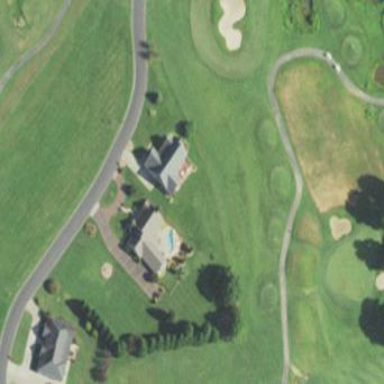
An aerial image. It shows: Golf rough area.